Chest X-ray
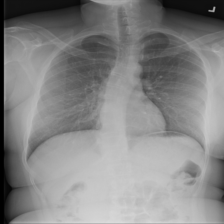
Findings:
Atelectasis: negative
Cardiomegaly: negative
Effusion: negative
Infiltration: negative
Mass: negative
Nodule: negative
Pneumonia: negative
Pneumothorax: negative
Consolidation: negative
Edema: negative
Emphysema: negative
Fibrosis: negative
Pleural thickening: negative
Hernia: negative